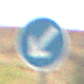
Verkehrszeichen: VorgeschriebeneVorbeifahrtLinks
Umgebung: Outdoor, Nature
Tageszeit: MorningAfternoon
Wetter: Overcast
Licht: Natural
Jahreszeit: NotSpecified
Kontrast: LowContrast